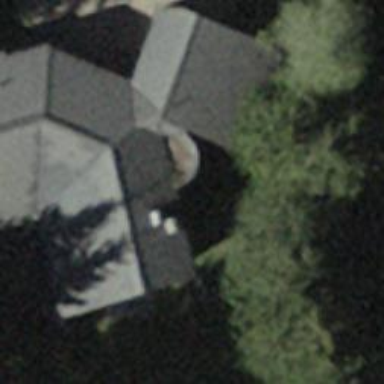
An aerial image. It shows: Building with tile roof.